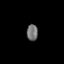
Tissue: lung
Cell type: Epithelial cells
Senescence score: 0.2327
Nuclear area (px): 177
Mean DAPI intensity: 114.328